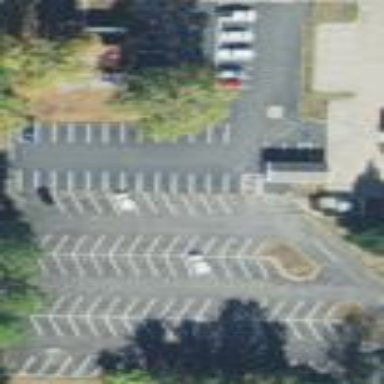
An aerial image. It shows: Parking area.